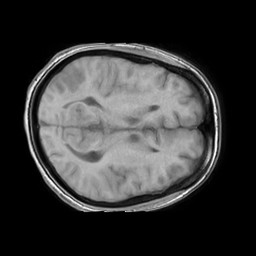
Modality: T1w
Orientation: axial
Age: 39
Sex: female
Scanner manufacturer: philips
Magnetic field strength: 1.5 T
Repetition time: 0.2017 s
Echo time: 0.001782 s